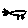
Label: bird